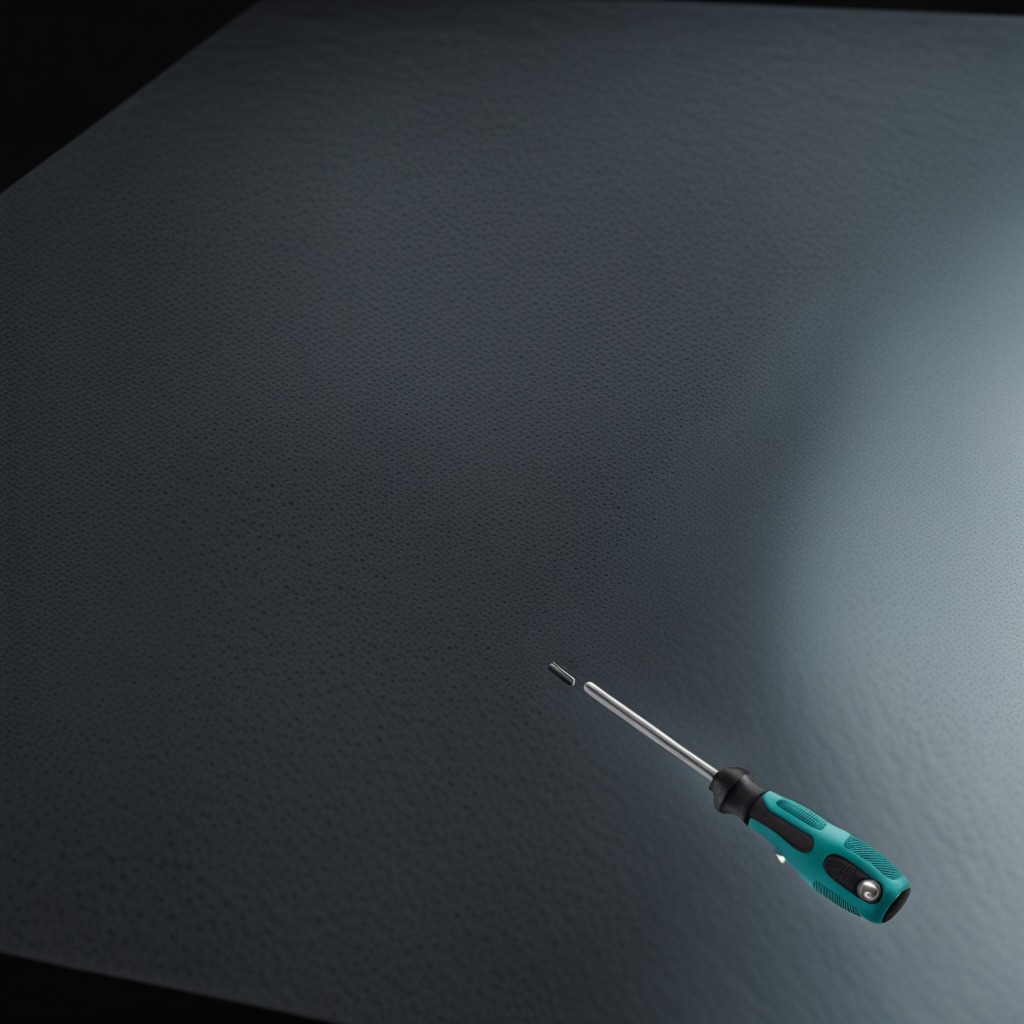
A screwdriver lying on a clean granite table inside a workshop at night dim ambient light soft shadows worn but